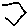
Label: hexagon